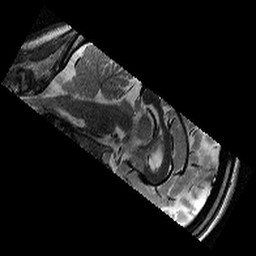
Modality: T2w
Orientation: sagittal
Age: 9
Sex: female
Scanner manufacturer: siemens
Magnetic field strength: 3 T
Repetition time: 9.23 s
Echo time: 0.067 s